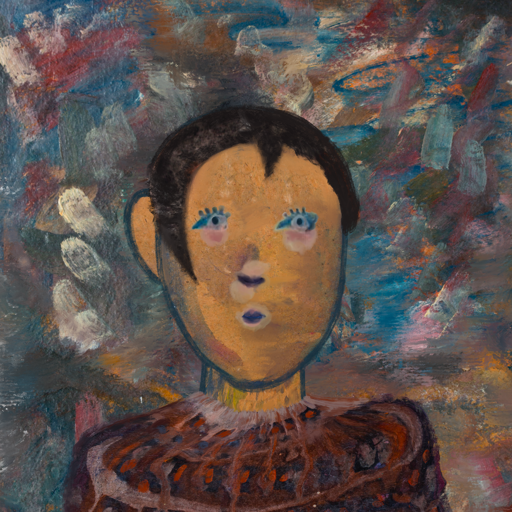
Background: Boggyland, Head And Neck Front: In_The_Sun, Face Front: Hill_Girl, Bust: Hypocrite, Hair Front: Roy_Bahadur, Head Accessory: Blank, Second Necklace: Blank, Necklace: Blank, Baby: Blank